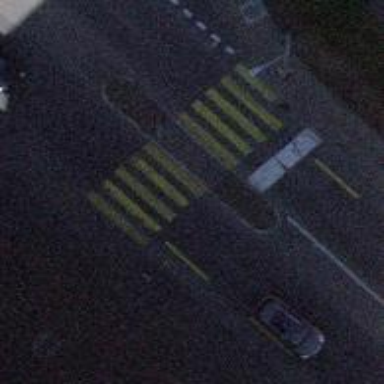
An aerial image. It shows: Road crossing with traffic signals and island. The crossing is known as "puffin".